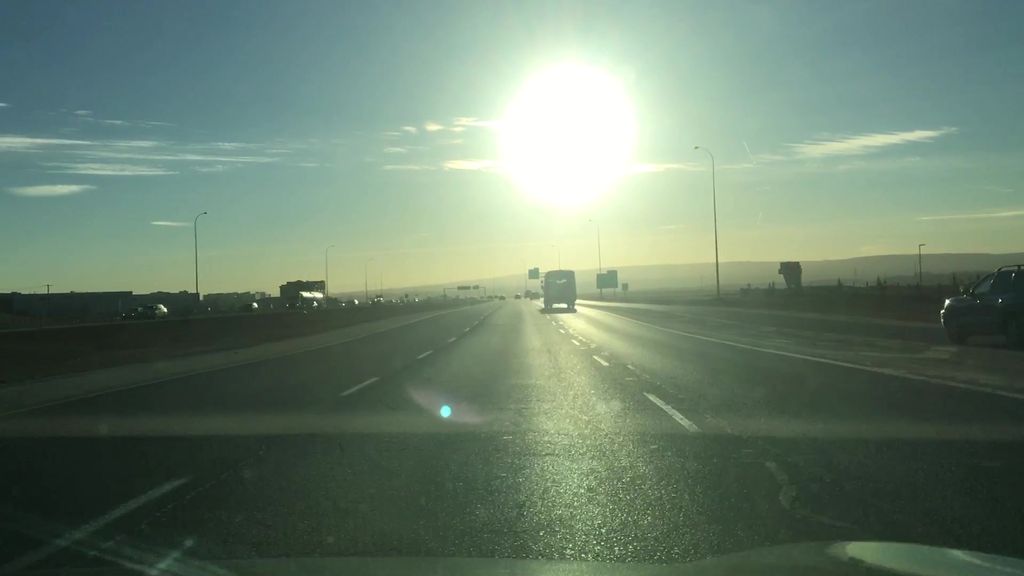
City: calgary